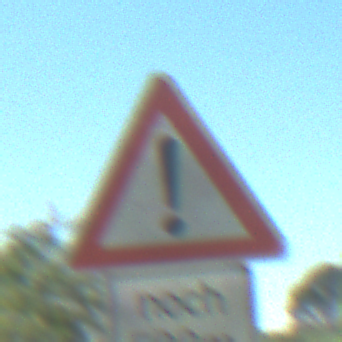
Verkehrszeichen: Gefahrenstelle
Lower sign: LaengeEinerStrecke3
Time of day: Midday
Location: Outdoor (Special)
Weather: PartlyCloudy
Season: NotSpecified
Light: Natural